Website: apple
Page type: review-order
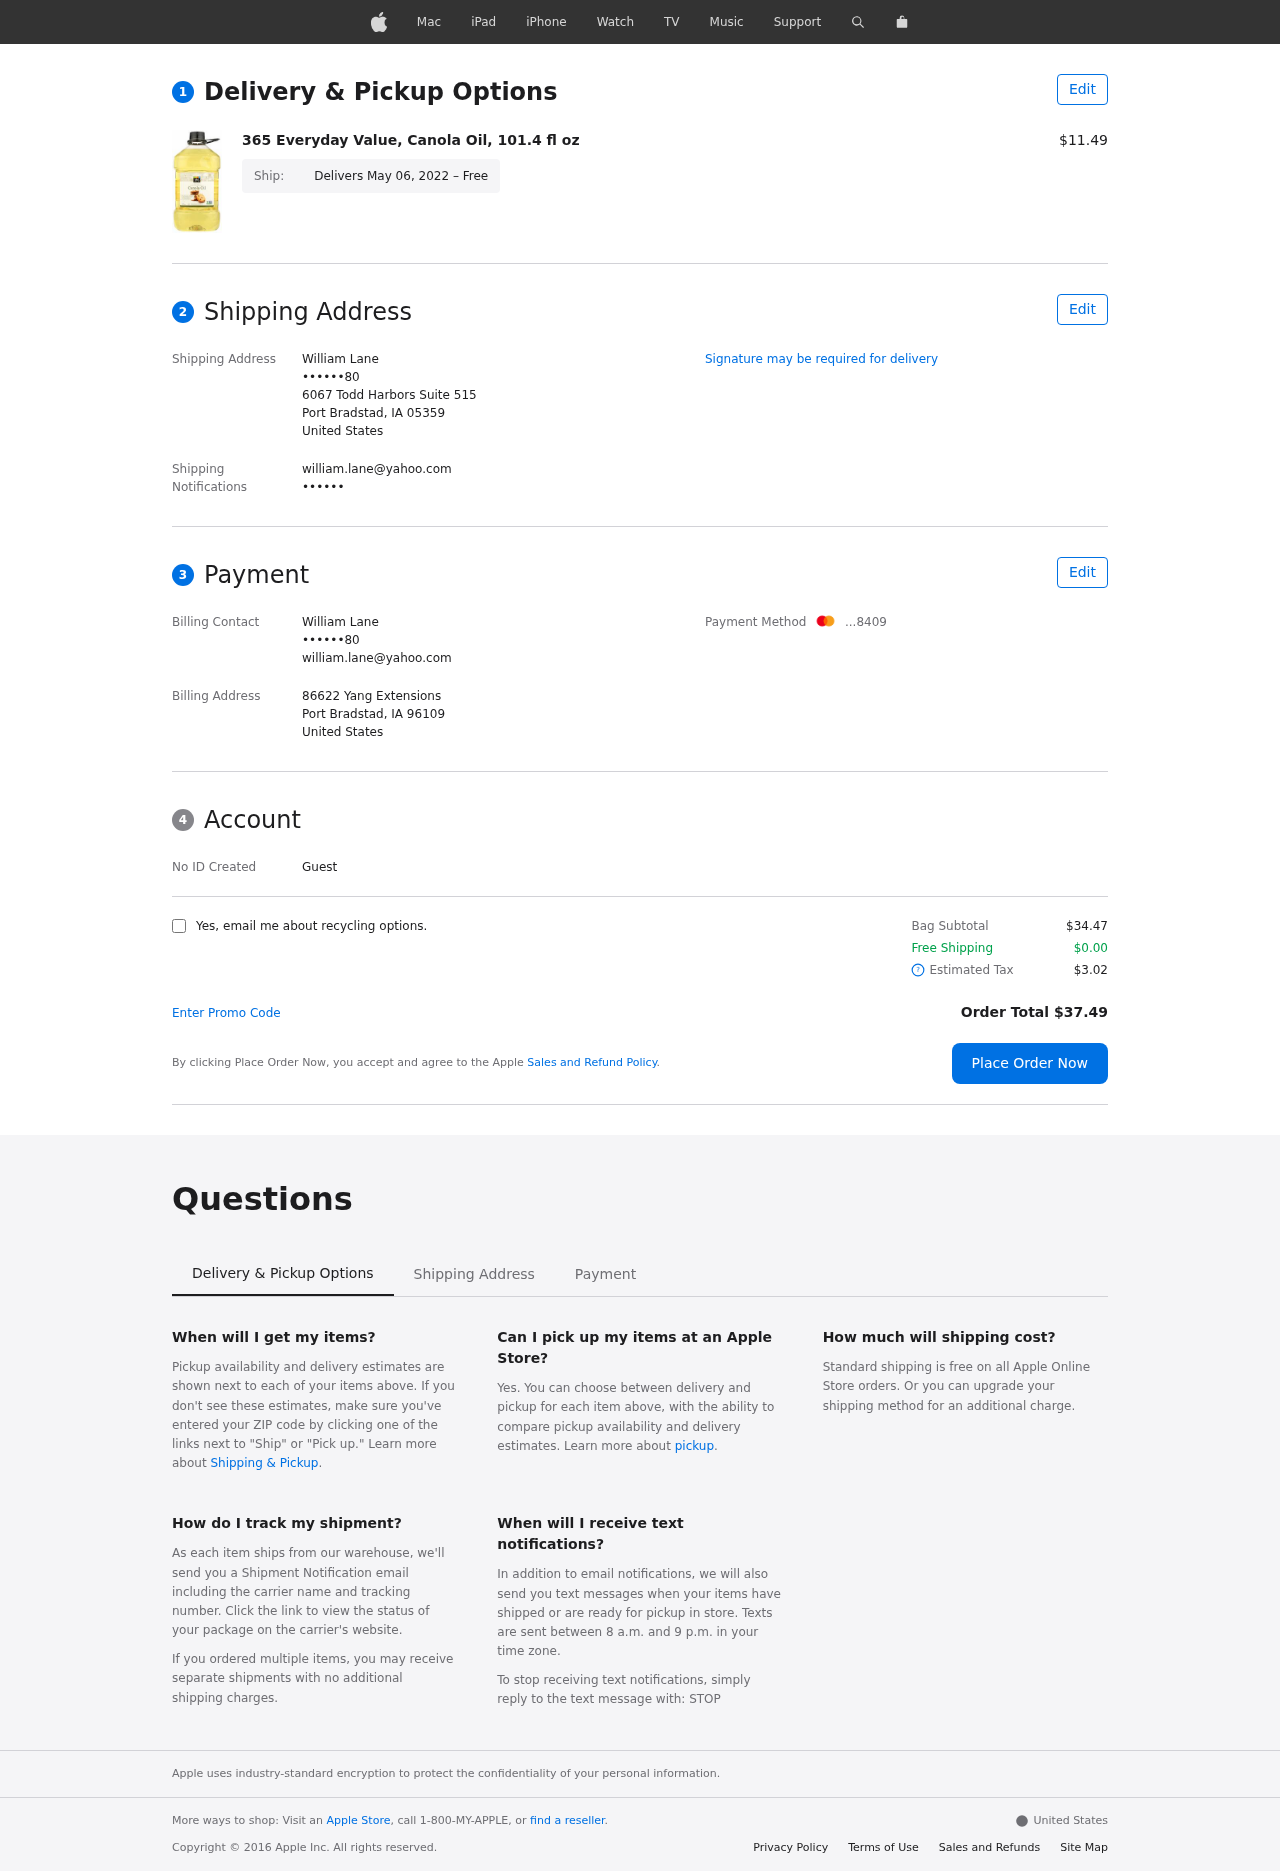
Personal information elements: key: PII_CARD_LAST4
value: ...8409
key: PII_CITY_STATE_ZIP
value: Port Bradstad, IA 05359
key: PII_CITY_STATE_ZIP2
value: Port Bradstad, IA 96109
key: PII_COUNTRY
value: United States
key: PII_EMAIL
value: william.lane@yahoo.com
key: PII_FULLNAME
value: William Lane
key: PII_PHONE
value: ••••••80
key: PII_STREET
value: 6067 Todd Harbors Suite 515
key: PII_STREET2
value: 86622 Yang Extensions
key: PII_ALT_PHONE
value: ••••••
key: PII_FIRSTNAME
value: William
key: PII_LASTNAME
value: Lane
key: PII_FULLNAME2
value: William Lane
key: PII_FULLNAME3
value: William Lane
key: PII_FIRSTNAME2
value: William
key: PII_FIRSTNAME3
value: William
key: PII_LASTNAME2
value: Lane
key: PII_LASTNAME3
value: Lane
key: PII_FIRSTNAME_DERIVED
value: William
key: PII_LASTNAME_DERIVED
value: Lane
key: PII_FULLNAME_DERIVED
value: William Lane
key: PII_NAME_FULL_DERIVED
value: William Lane
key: PII_PHONE3
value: ••••••80
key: PII_EMAIL2
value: william.lane@yahoo.com
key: PII_EMAIL3
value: william.lane@yahoo.com
Product elements: key: PRODUCT1_NAME
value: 365 Everyday Value, Canola Oil, 101.4 fl oz
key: PRODUCT1_PRICE
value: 11.49
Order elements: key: ORDER_DELIVERY_DATE
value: Delivers May 06, 2022 – Free
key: ORDER_SUBTOTAL
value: $34.47
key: ORDER_SHIPPING_COST
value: $0.00
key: ORDER_TAX
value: $3.02
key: ORDER_TOTAL
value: Order Total $37.49